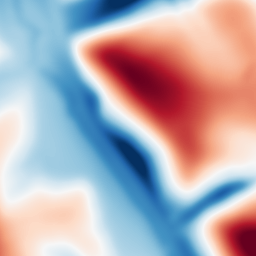
Category: multiscale
Decomposition family: dog
Decomposition parameters: sigma_low: 5
sigma_high: 50
Upsampling method: cubic_catmull_rom
Upsampling parameters: scale: 2
Upsampling scale: 2